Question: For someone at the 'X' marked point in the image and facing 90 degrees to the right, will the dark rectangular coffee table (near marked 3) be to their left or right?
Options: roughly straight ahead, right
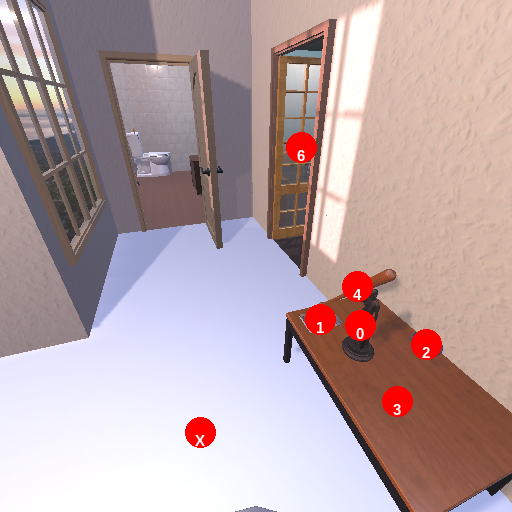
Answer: roughly straight ahead